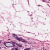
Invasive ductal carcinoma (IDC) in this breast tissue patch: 0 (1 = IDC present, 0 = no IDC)